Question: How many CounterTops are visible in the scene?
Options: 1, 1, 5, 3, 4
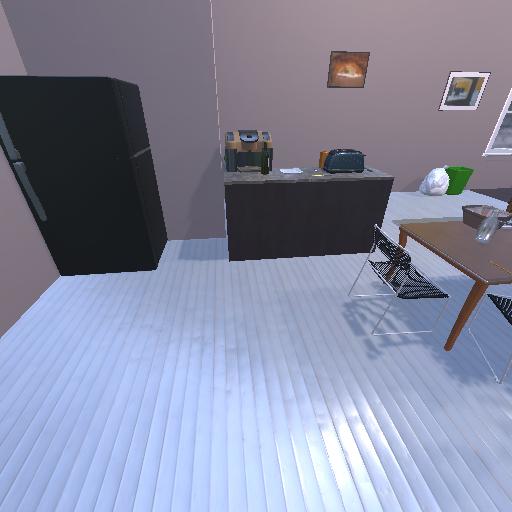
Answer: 1